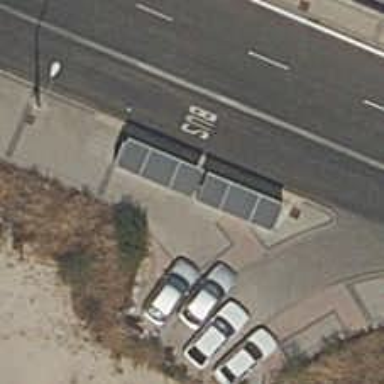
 serving as platform for public transportation."